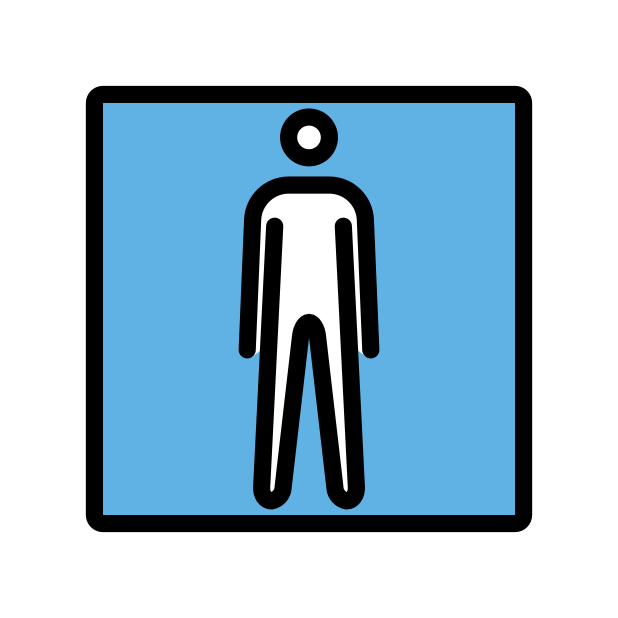
Emoji: 🚹
Name: mens symbol
Unicode: 0x1f6b9